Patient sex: M
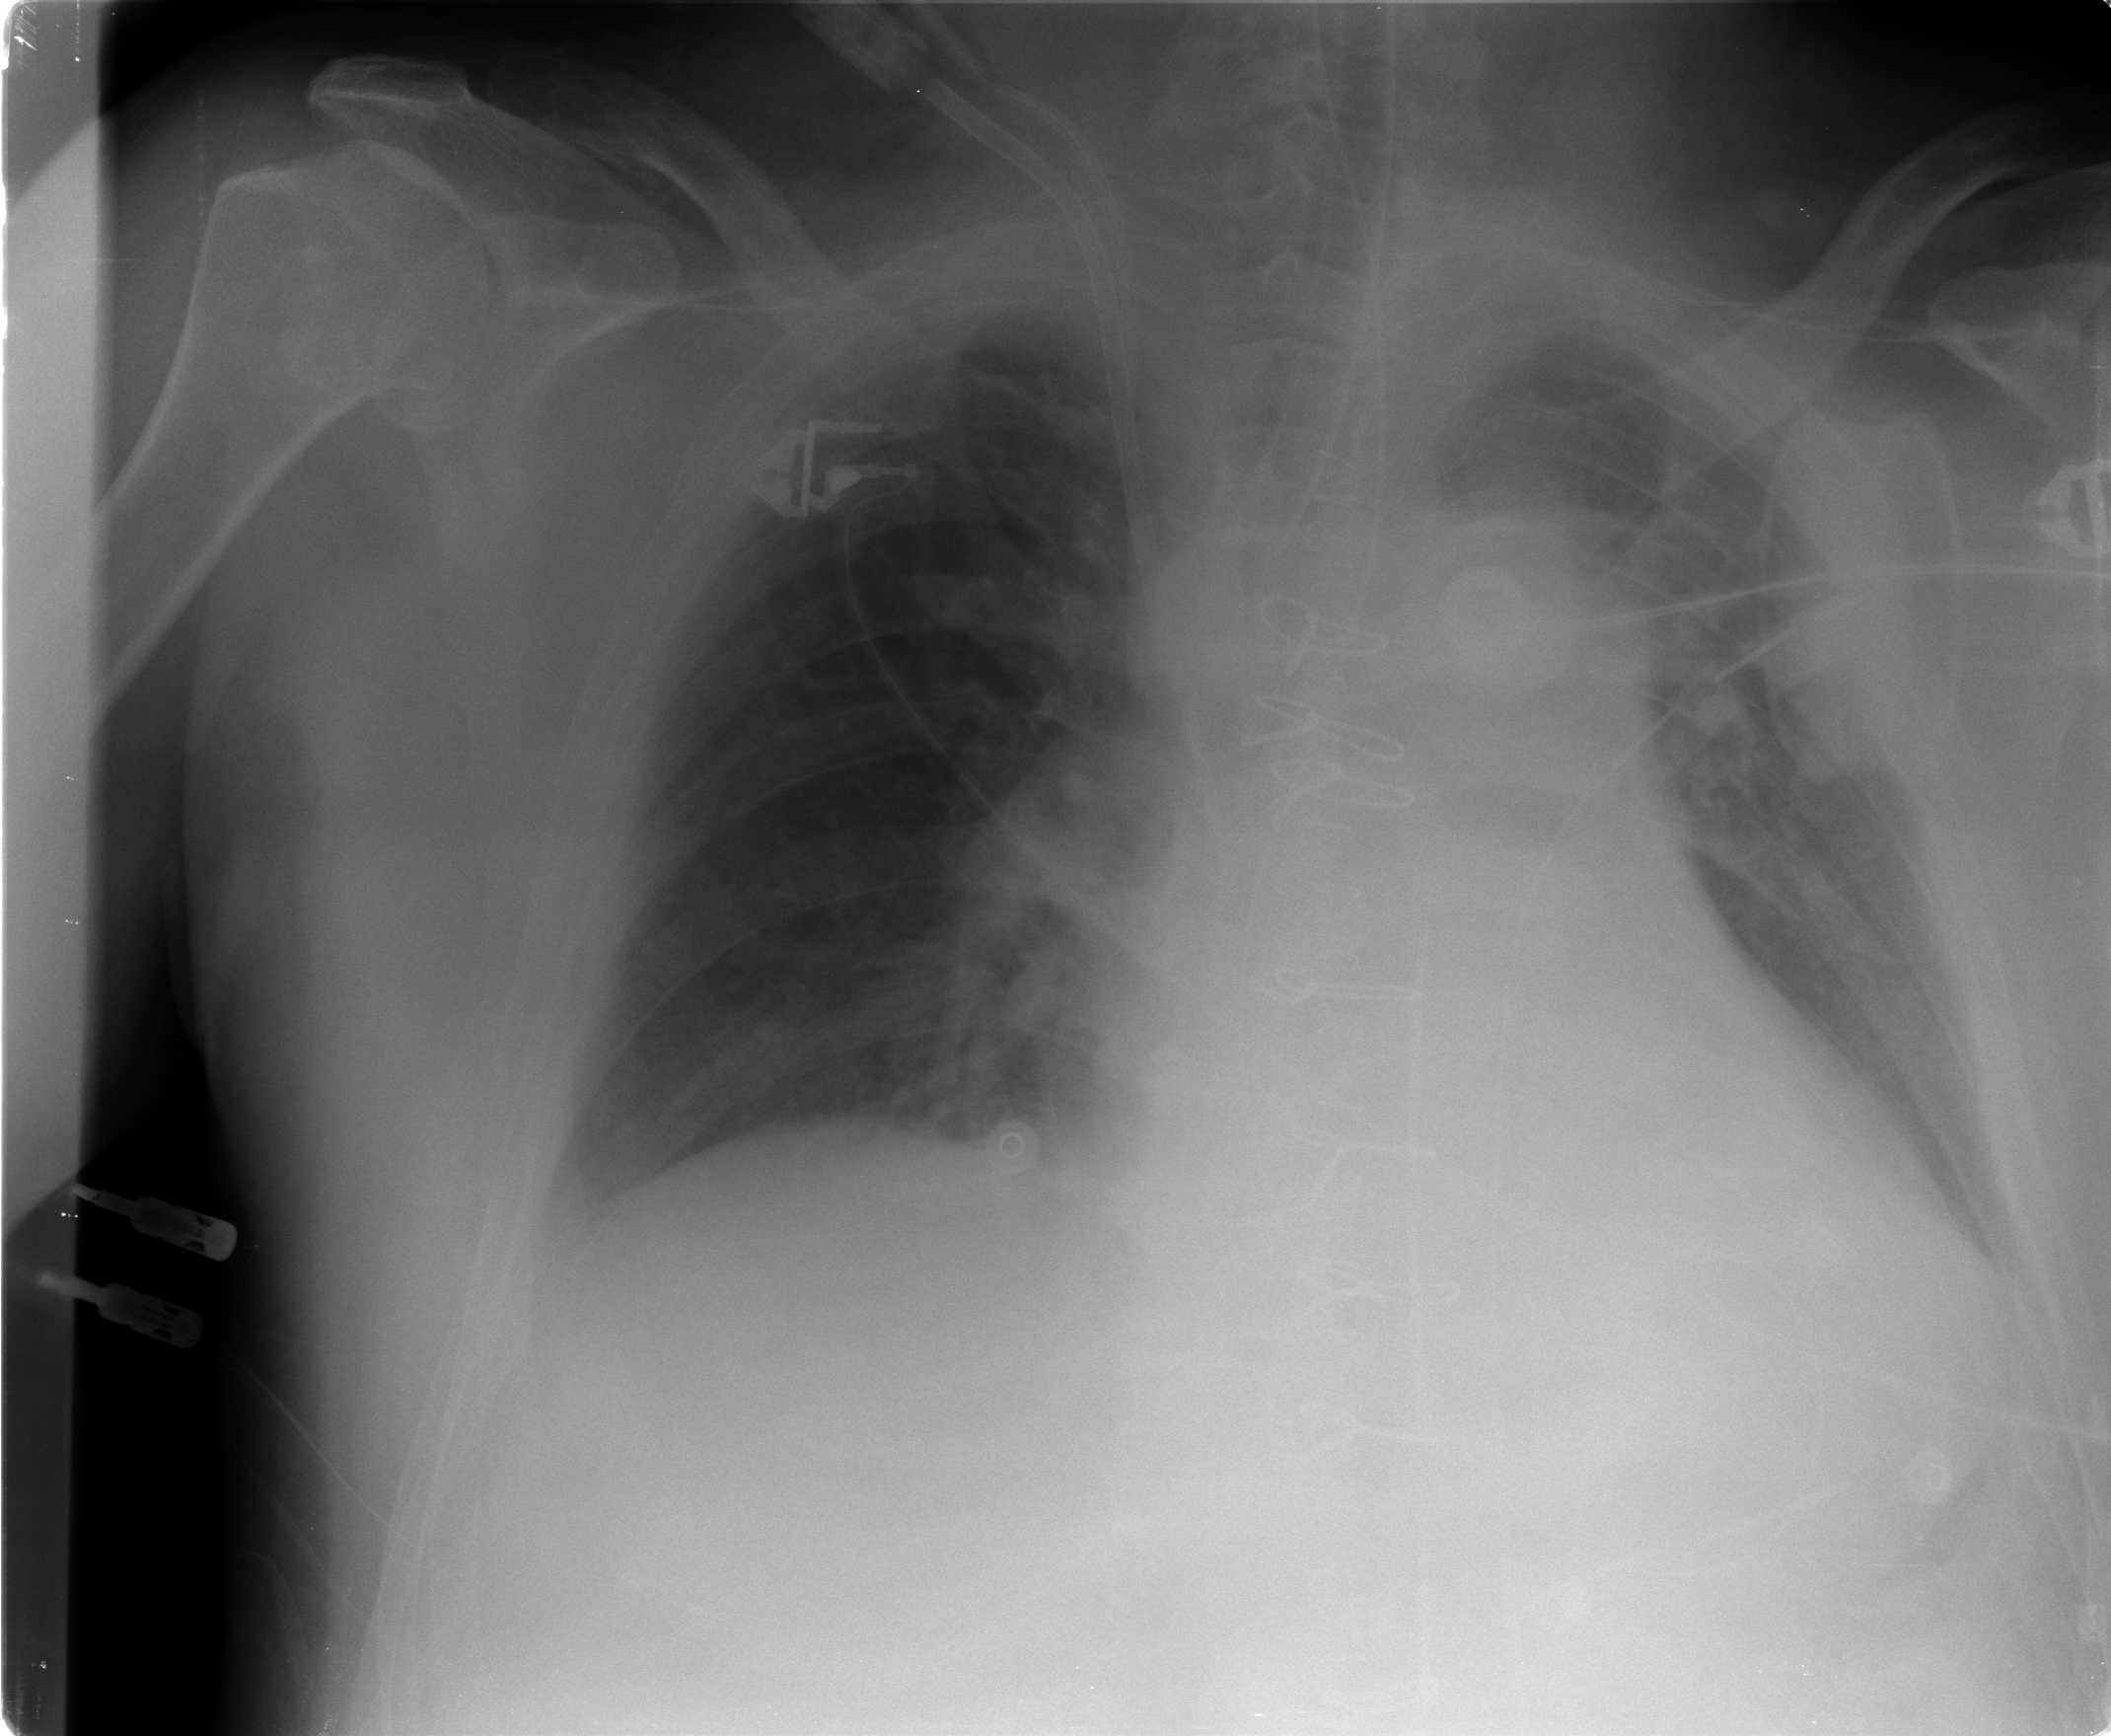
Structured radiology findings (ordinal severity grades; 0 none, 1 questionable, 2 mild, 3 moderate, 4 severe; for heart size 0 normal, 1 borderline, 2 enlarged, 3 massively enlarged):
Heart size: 2
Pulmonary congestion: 2
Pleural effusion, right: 1
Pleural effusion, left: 1
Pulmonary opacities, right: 1
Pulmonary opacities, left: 0
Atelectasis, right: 2
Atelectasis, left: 1